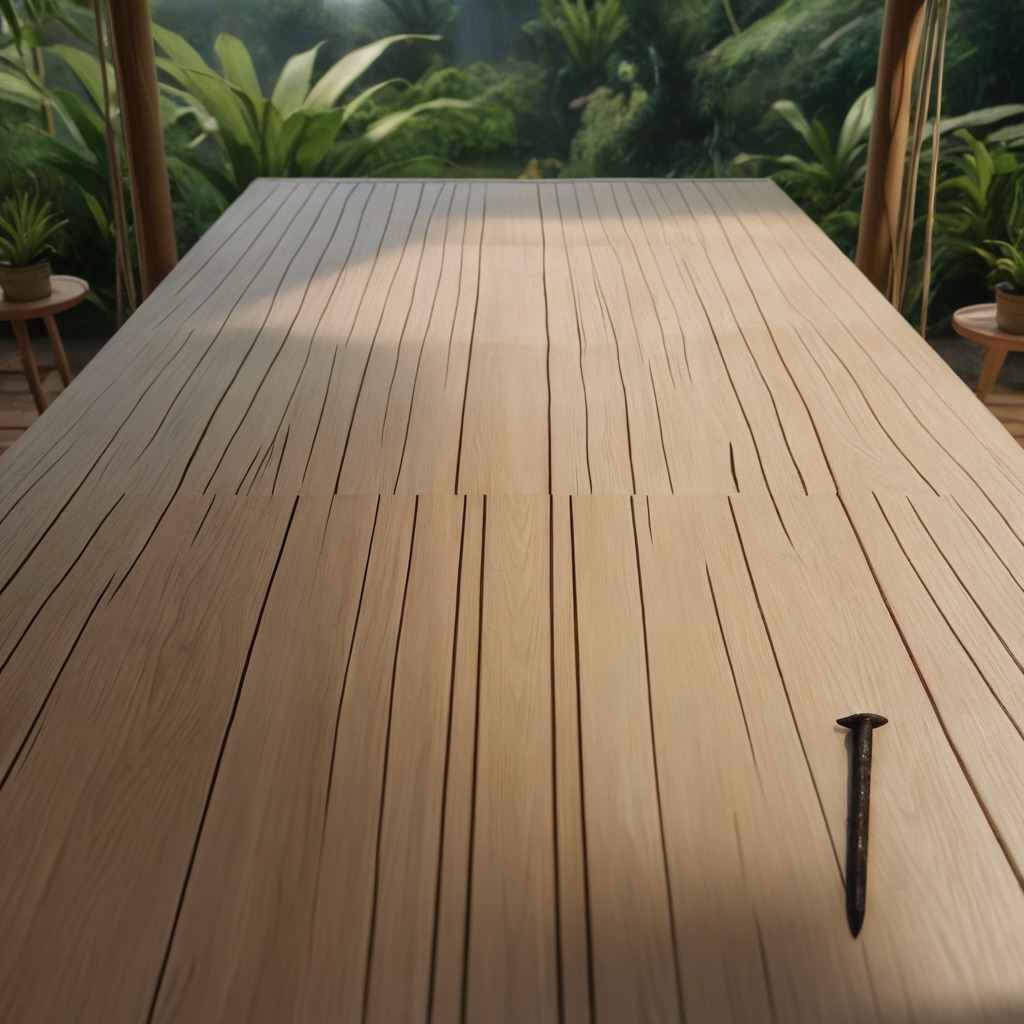
An iron nail is lying on a wooden table inside a jungle field workshop tent.